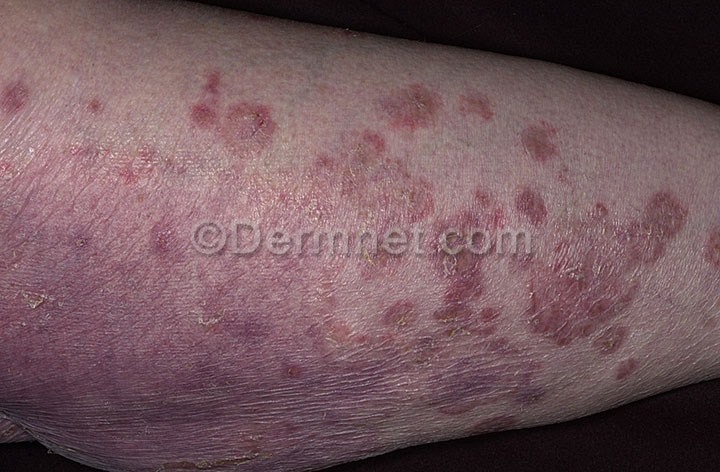
Disease: Tinea Ringworm Candidiasis and other Fungal Infections